Question: Ok so I have made a CardView hold one database item(in this case a football player) and adapted it in a RecyclerView.
My Firebase Database looks like this:
'''
Players:
|---Goalkeepers:
|--GoalkeeperName
|--(And some other data fields)
|---Defenders:
|---Midfielders:
|---Attackers
'''
My database reference looks like this:
'''
playersDatabase = FirebaseDatabase.getInstance().getReference("Players").child("Goalkeepers");
'''
If I leave the reference as ("Players"), it will give me 4 empty fields representing the Goalkeeper, Defenders, Midfielders and Attackers branch.
How do I display all data from all Position branches such as Goalkeeper, Defenders, Midfielders and Attackers?
Also is there any way of displaying all the players in an organised way with headings in my layout so it looks like this?
'''
Goalkeepers(heading)
Goalkeeper1
Goalkeeper2
Defenders (heading)
Defender1
Defender2
'''
This is the code from the actual app:
'''
public class PlayerList extends AppCompatActivity {
private RecyclerView mPlayerList;
DatabaseReference rootRef = FirebaseDatabase.getInstance().getReference();
DatabaseReference playersRef = rootRef.child("Players");
@Override
protected void onCreate(Bundle savedInstanceState){
super.onCreate(savedInstanceState);
setContentView(R.layout.activity_squad_list);
//playersDatabase = FirebaseDatabase.getInstance().getReference("Players").child("Goalkeepers");
playersRef.keepSynced(true);
//new code
ValueEventListener valueEventListener = new ValueEventListener() {
@Override
public void onDataChange(DataSnapshot dataSnapshot) {
for(DataSnapshot ds : dataSnapshot.getChildren()) {
String typeOfPlayer = ds.getKey();
Log.d("TAG", typeOfPlayer);
for(DataSnapshot dSnapshot : dataSnapshot.child(typeOfPlayer).getChildren()) {
String player = dSnapshot.getKey();
Log.d("TAG", " " + player);
}
}
}
@Override
public void onCancelled(DatabaseError databaseError) {}
};
playersRef.addListenerForSingleValueEvent(valueEventListener);
mPlayerList = (RecyclerView) findViewById(R.id.my_recycle_view);
mPlayerList.setHasFixedSize(true);
mPlayerList.setLayoutManager(new LinearLayoutManager(this));
}
@Override
protected void onStart() {
super.onStart();
FirebaseRecyclerAdapter<Player, PlayerViewHolder>firebaseRecyclerAdapter = new FirebaseRecyclerAdapter<Player, PlayerViewHolder>(Player.class, R.layout.player_row, PlayerViewHolder.class, playersRef) {
@Override
protected void populateViewHolder(PlayerViewHolder viewHolder, Player model, int position) {
viewHolder.setPlayerName(model.getPlayerName());
viewHolder.setPlayerSurname(model.getPlayerSurname());
viewHolder.setPlayerPosition(model.getPlayerPosition());
}
};
mPlayerList.setAdapter(firebaseRecyclerAdapter);
}
public static class PlayerViewHolder extends RecyclerView.ViewHolder{
View mView;
public PlayerViewHolder(View itemView){
super(itemView);
mView = itemView;
}
public void setPlayerName (String playerName){
TextView textViewName = (TextView) mView.findViewById(R.id.textViewName);
textViewName.setText(playerName);
}
public void setPlayerSurname (String playerSurname){
TextView textViewName = (TextView) mView.findViewById(R.id.textViewSurname);
textViewName.setText(playerSurname);
}
public void setPlayerPosition (String playerPosition){
TextView textViewName = (TextView) mView.findViewById(R.id.textViewPosition);
textViewName.setText(playerPosition);
}
}
'''
}
Any help is appreciated. Thanks

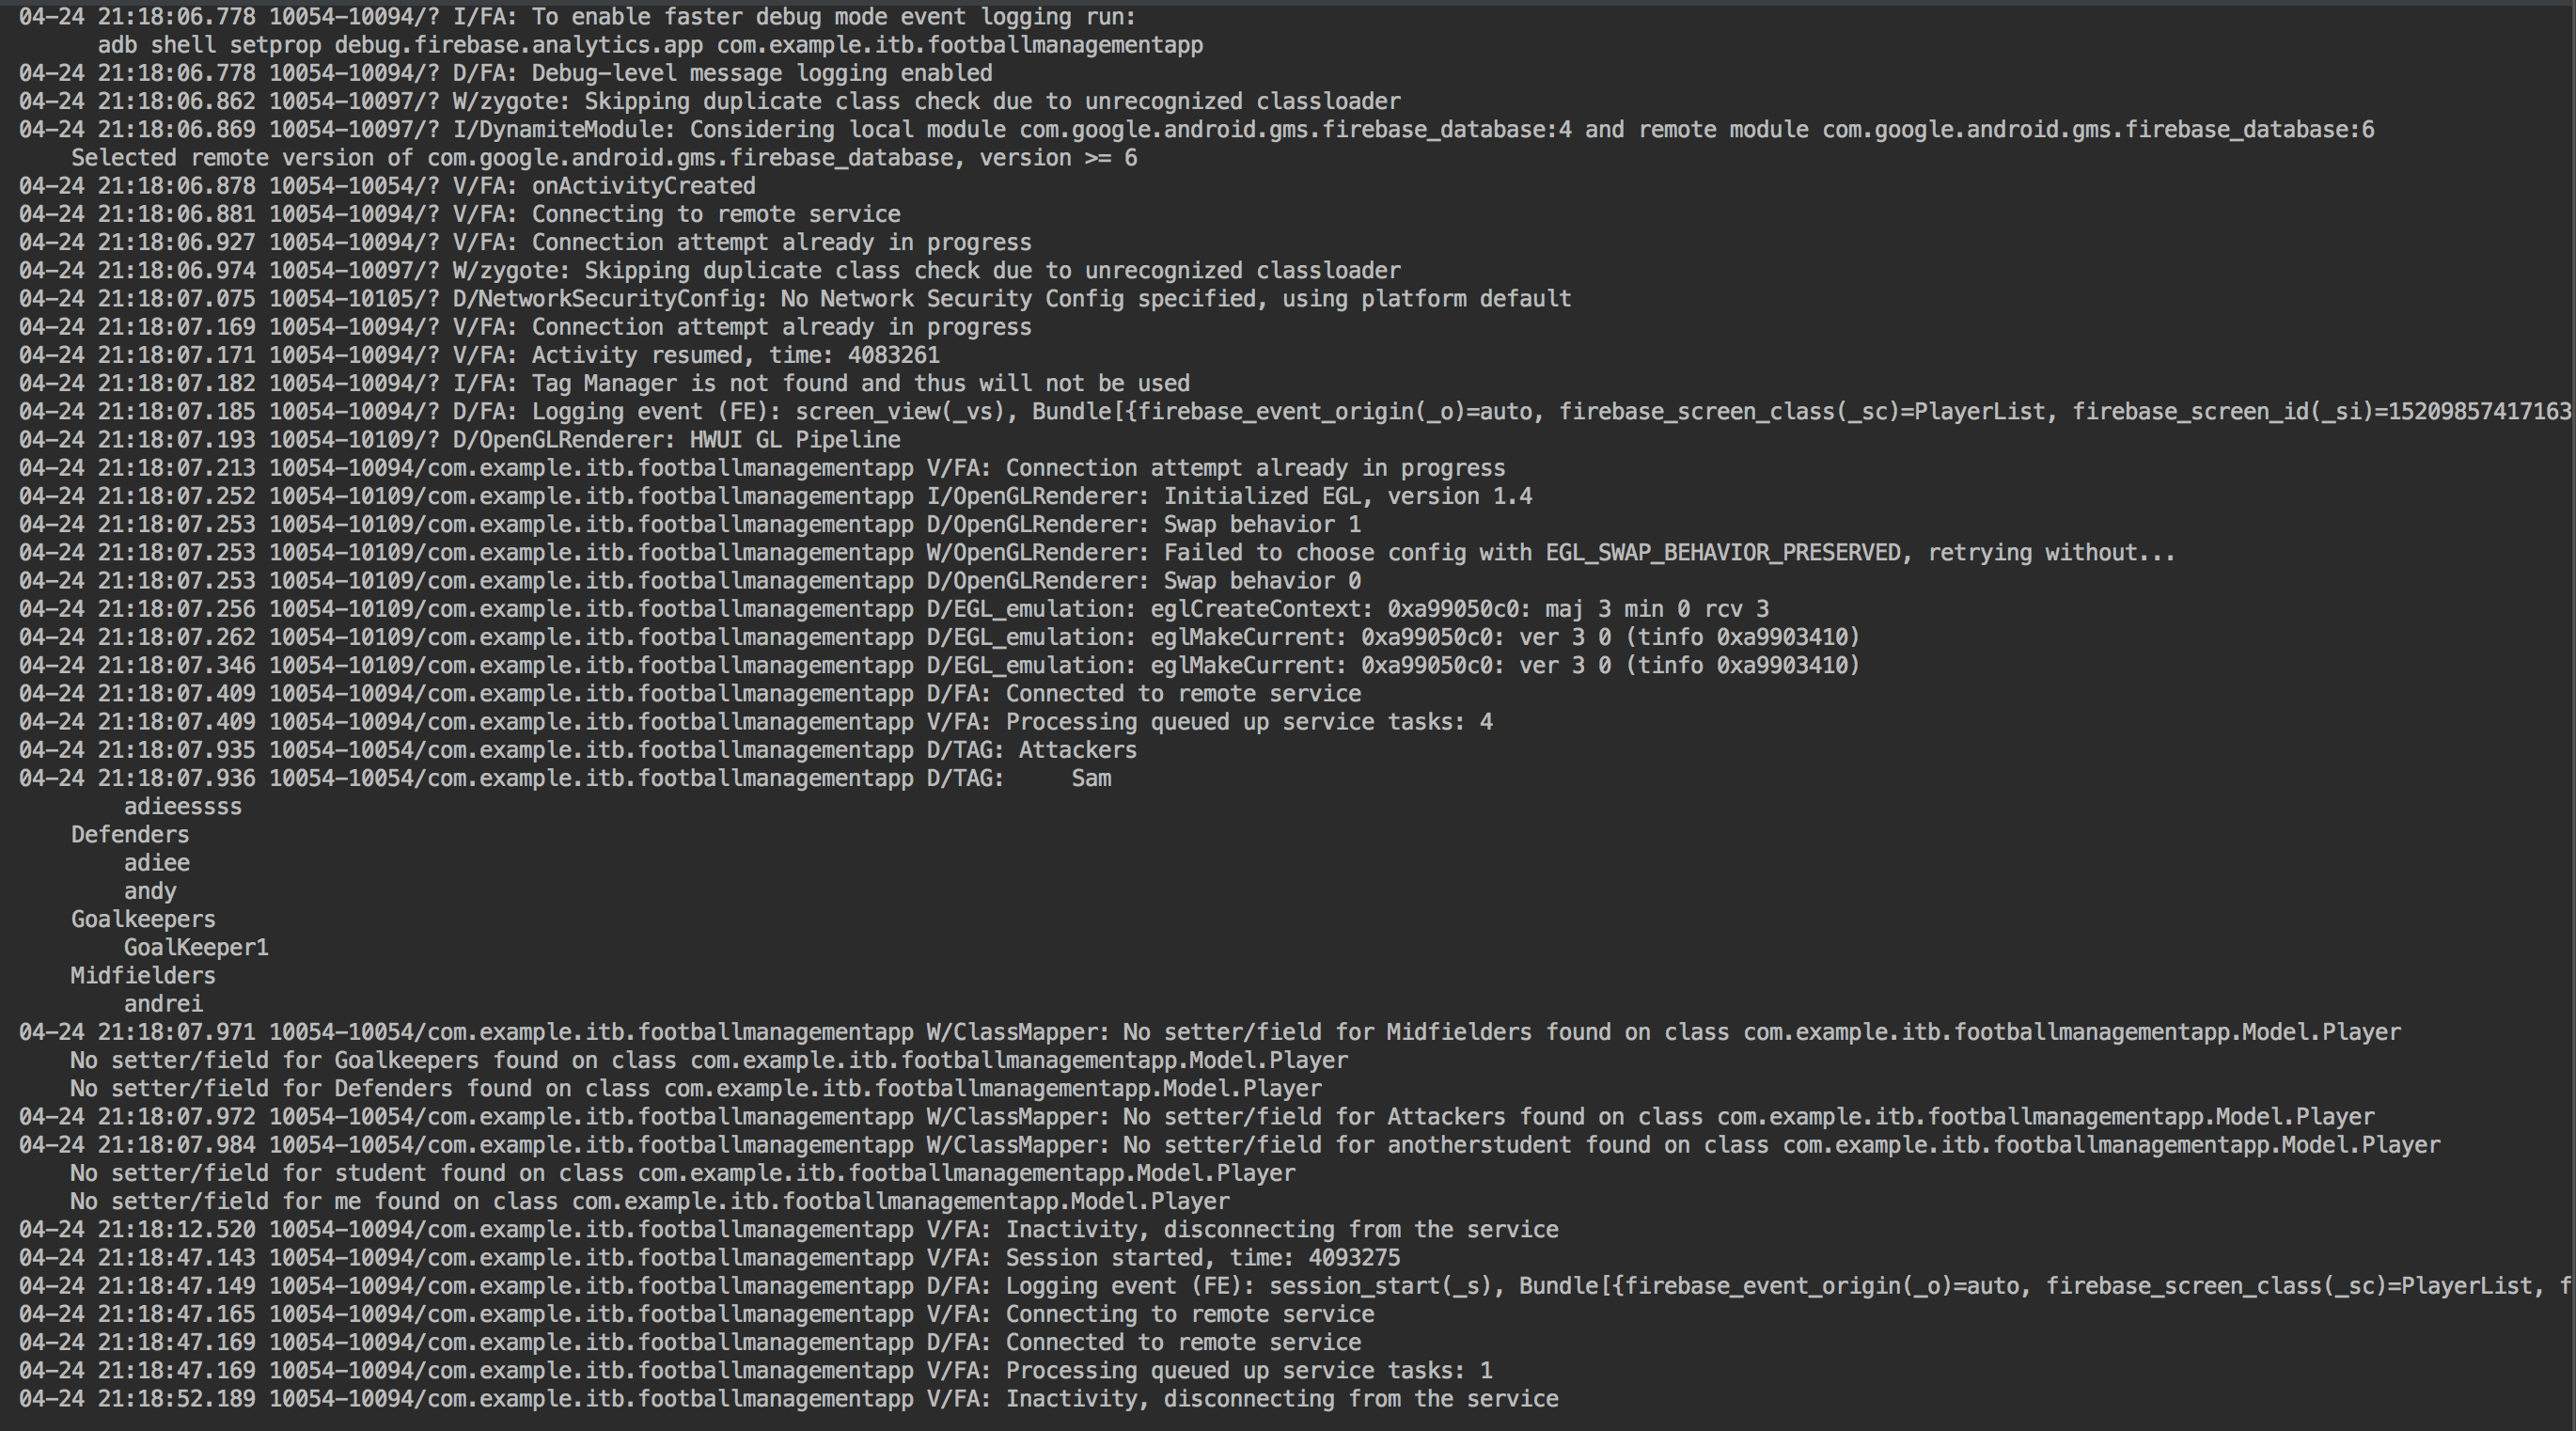
Answer: To display those players accordingly to the following database structure:
'''
Goalkeepers
Goalkeeper1
Goalkeeper2
Defenders
Defender1
Defender2
'''
Please use the following code:
'''
DatabaseReference rootRef = FirebaseDatabase.getInstance().getReference();
DatabaseReference playersRef = rootRef.child("Players");
ValueEventListener valueEventListener = new ValueEventListener() {
@Override
public void onDataChange(DataSnapshot dataSnapshot) {
for(DataSnapshot ds : dataSnapshot.getChildren()) {
String typeOfPlayer = ds.getKey();
Log.d("TAG", typeOfPlayer);
DatabaseReference playerRef = playersRef.child(typeOfPlayer);
ValueEventListener eventListener = new ValueEventListener() {
@Override
public void onDataChange(DataSnapshot dataSnapshot) {
for(DataSnapshot dSnapshot : dataSnapshot.getChildren()) {
String player = dSnapshot.getKey();
Log.d("TAG", " " + player);
}
}
@Override
public void onCancelled(DatabaseError databaseError) {}
};
playerRef.addListenerForSingleValueEvent(eventListener);
}
}
@Override
public void onCancelled(DatabaseError databaseError) {}
};
playersRef.addListenerForSingleValueEvent(valueEventListener);
'''
According to your edited post, please use the following code:
'''
DatabaseReference rootRef = FirebaseDatabase.getInstance().getReference();
DatabaseReference playersRef = rootRef.child("Players");
ValueEventListener valueEventListener = new ValueEventListener() {
@Override
public void onDataChange(DataSnapshot dataSnapshot) {
for(DataSnapshot ds : dataSnapshot.getChildren()) {
String typeOfPlayer = ds.getKey();
Log.d("TAG", typeOfPlayer);
for(DataSnapshot dSnapshot : dataSnapshot.child(typeOfPlayer).getChildren()) {
String player = dSnapshot.getKey();
Log.d("TAG", " " + player);
}
}
}
@Override
public void onCancelled(DatabaseError databaseError) {}
};
playersRef.addListenerForSingleValueEvent(valueEventListener);
'''
Your result must be:
'''
Attackers
Defenders
Goalkeepers
Goalkeeper1
Midfielders
'''